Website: home-depot
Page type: account-dashboard
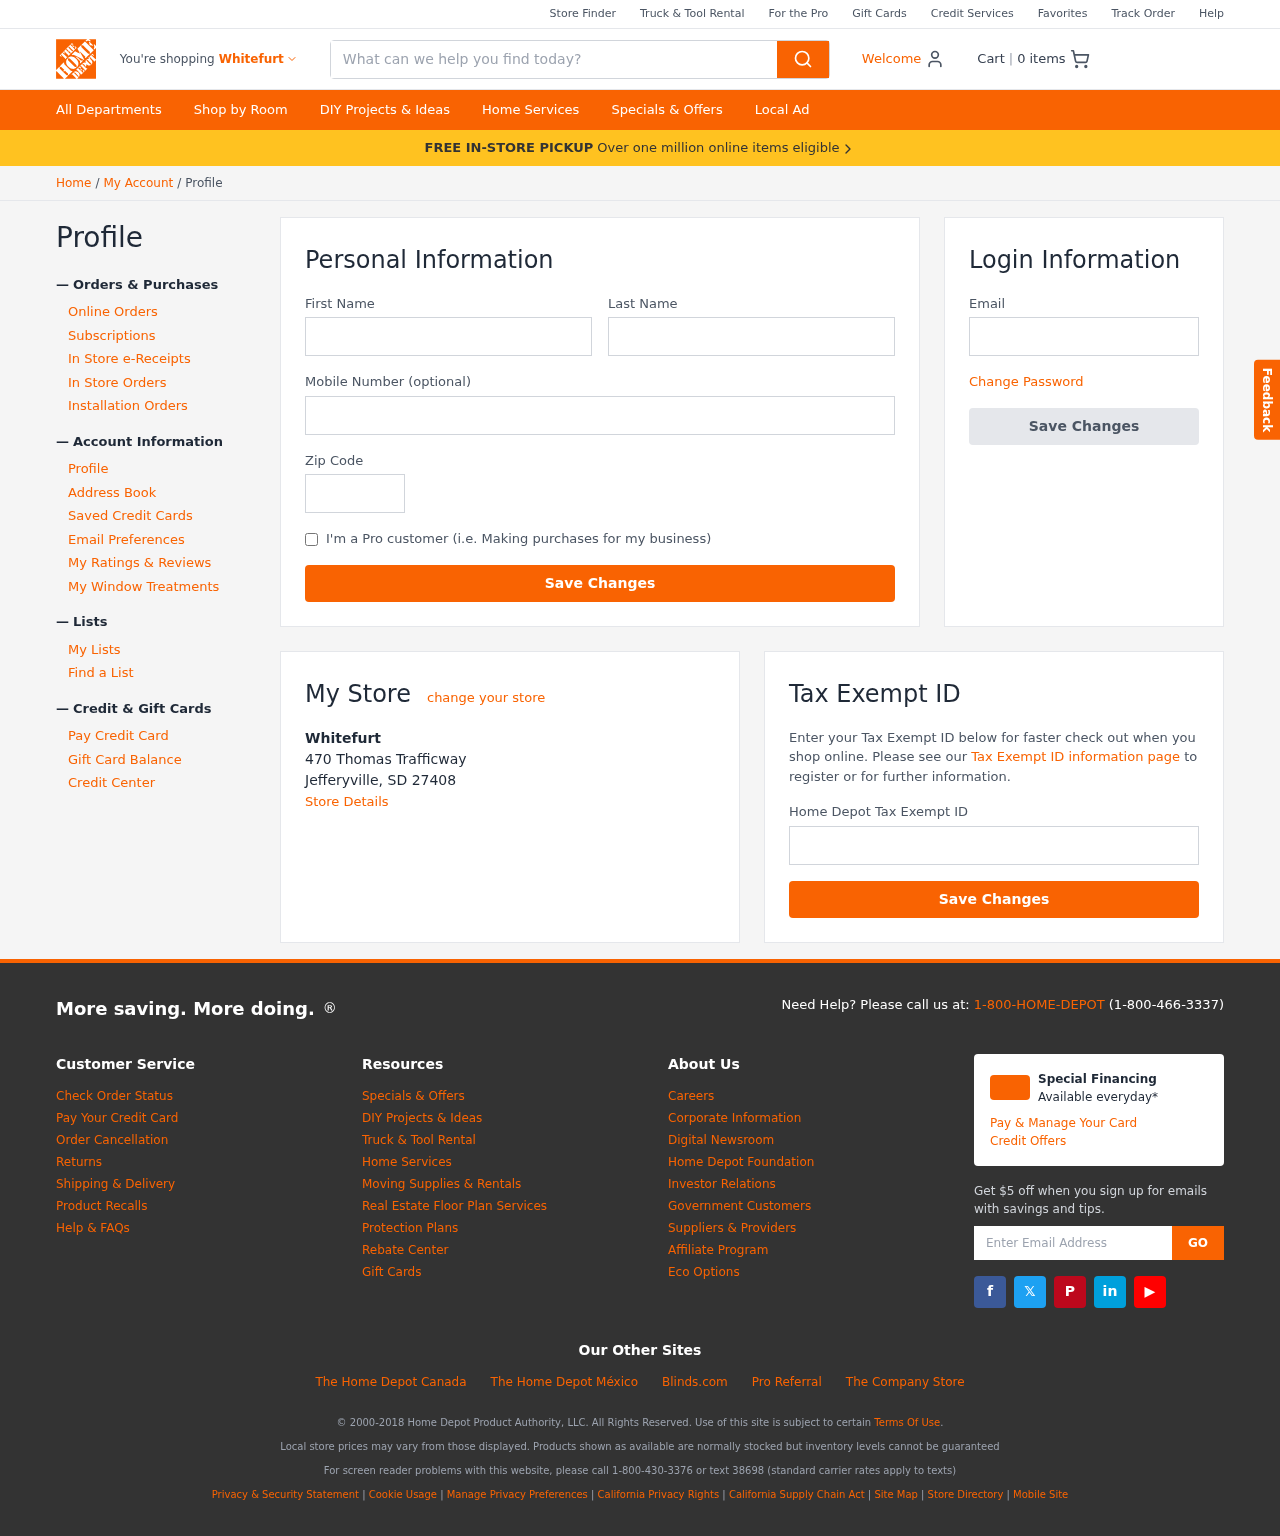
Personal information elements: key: PII_CITY
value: Whitefurt
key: PII_EMAIL
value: nicole.hammond@gmail.com
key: PII_FIRSTNAME
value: Nicole
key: PII_LASTNAME
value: Hammond
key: PII_LOCATION1_CITY_STATE_ZIP
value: Jefferyville, SD 27408
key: PII_LOCATION1_NAME
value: Whitefurt
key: PII_LOCATION1_STREET
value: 470 Thomas Trafficway
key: PII_PHONE
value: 9603551665
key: PII_POSTCODE
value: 85538
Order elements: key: ORDER_NUM_ITEMS
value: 0
Search elements: key: HEADER_SEARCH
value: What can we help you find today?